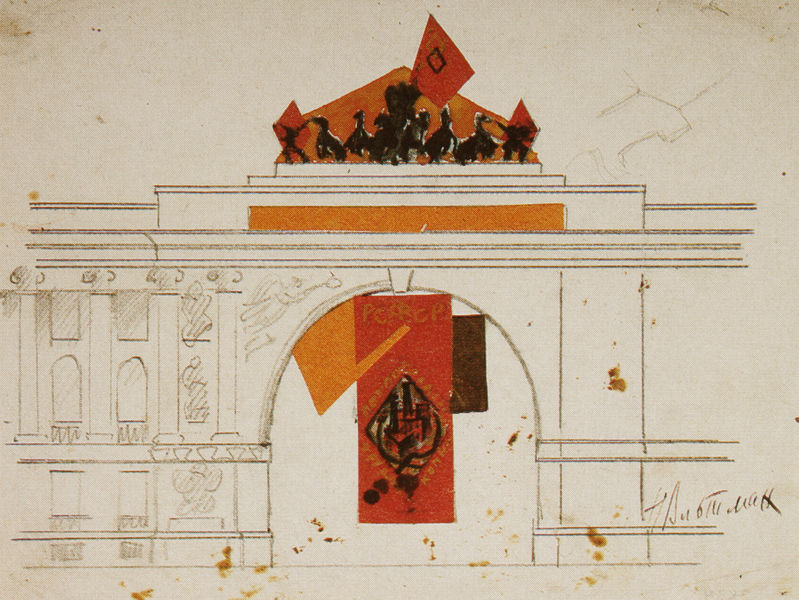
Titel: Entwurf zu einer Festdekoration für den Platz vor dem Winterpalais
Künstler: Natan Altman
Standort: St. Petersburg
Institution: Staatliches Museum für die Geschichte Leningrads
Schlagwörter: gelb, braun, fenster, grau, orange, schwarz, skizze, säulen, zeichnung, rot, wand, architektur, signatur, pferde, ansicht, bogen, fahne, abstrakt, pilaster, collage, tor, berlin, entwurf, architrav, geometrisch, siegestor, quadriga, nischen, sozialismus